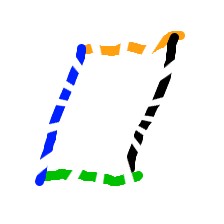
Shape: parallelogram